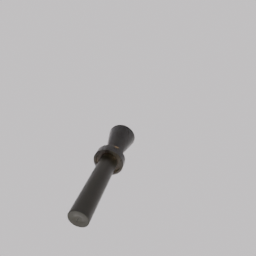
Label: decoration